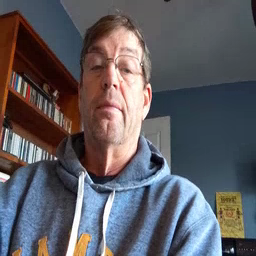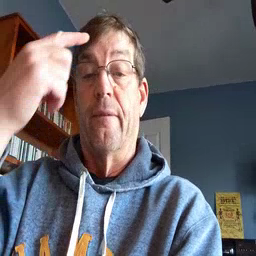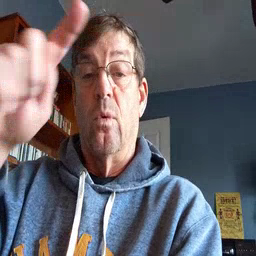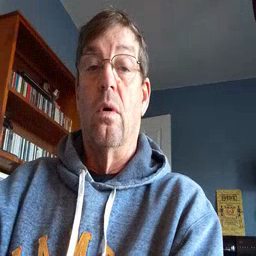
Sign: for